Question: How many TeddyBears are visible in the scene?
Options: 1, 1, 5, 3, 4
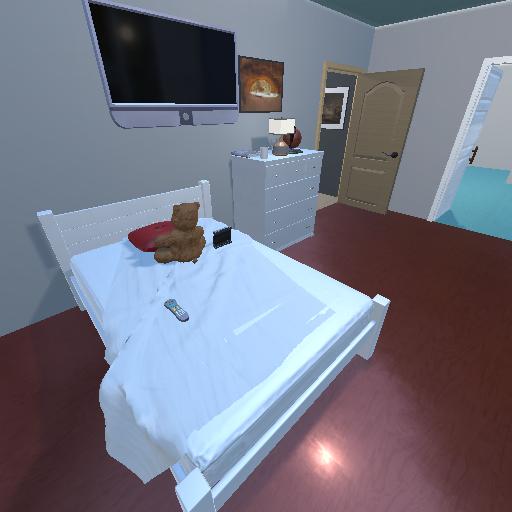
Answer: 1